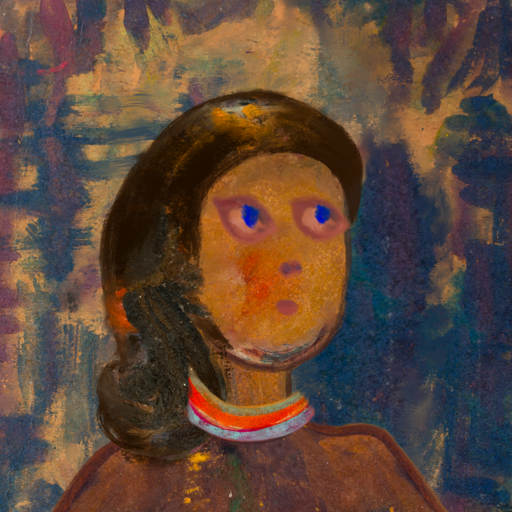
Background: InTheSun, Head And Neck Side: Pipe, Face Side: Mother_And_Son_Mother, Bust: Comrade, Hair Side: Gypsy_Queen, Head Accessory: Blank, Second Necklace: Blank, Necklace: Sisters, Baby: Blank